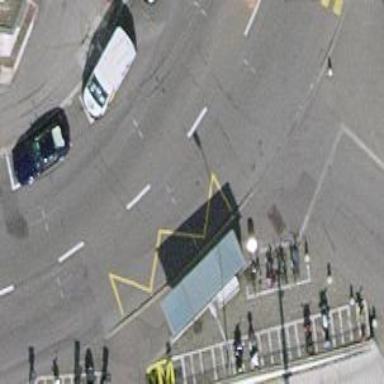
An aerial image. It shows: Sidewalk along the footway.